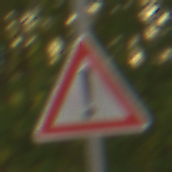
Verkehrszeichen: Gefahrenstelle
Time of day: SunriseSunset
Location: Outdoor (RoadRail)
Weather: Clear
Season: NotSpecified
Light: Natural